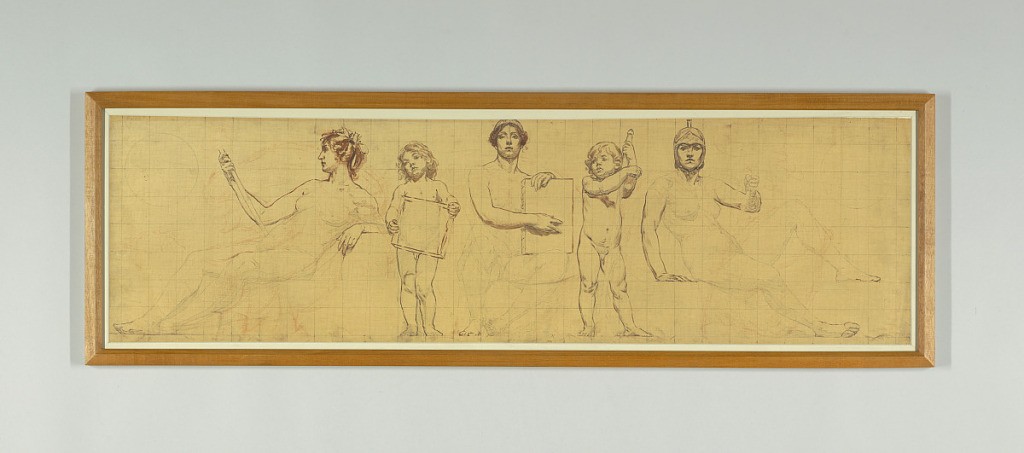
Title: The Statute Law, Study for Right Panel of "The Reign of Law," Frieze for Appellate Court, New York
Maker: Kenyon Cox, American, 1856–1919
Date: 1898
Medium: Brush and brown wash, red-brown pastel, graphite on canvas
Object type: Drawing
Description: The central alleogrical figure represents The State, robed and cronwed, pointing to the statue book. Her supporters hold the ballot box and the sword. The allegorical figures to either side represent Liberty and Force, the foundations of the state. The circles in the corners indicate the placement of wreaths in the final composition. Squared for transfer.